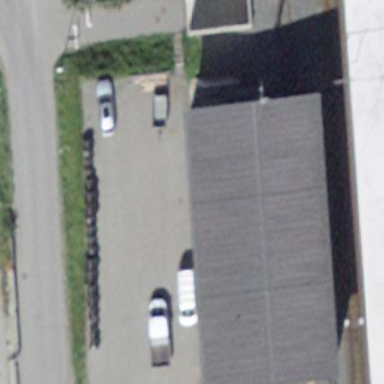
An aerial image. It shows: Industrial building.